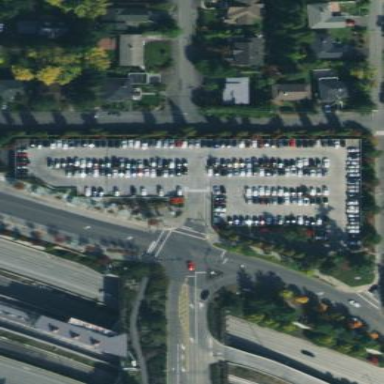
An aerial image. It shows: Multi-storey parking building with park and ride facility.